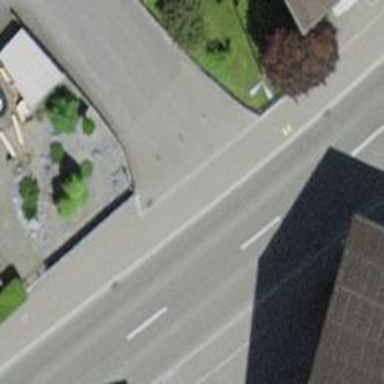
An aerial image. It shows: Bollard barrier.